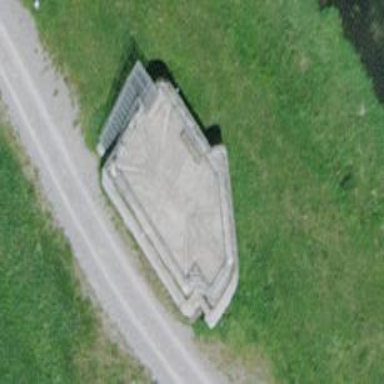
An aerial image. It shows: Bunker building.